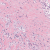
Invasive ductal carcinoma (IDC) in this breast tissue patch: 1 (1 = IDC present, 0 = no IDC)